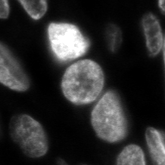
Tissue sample: ovarian
Magnification: 5.0x
Cell type: T cells
Senescence state: normal